Question: I'm struggling with the dumbest thing (I guess I'm just not used to the Xamarin Designer).
How can I remove the title of my app ? It keeps showing up but it is not in my Layout Source.
I want to remove this whole part but can't figure out how.
In C# Winforms or WPF I would have selected the whole window or screen and then accessed the main window properties but in this case, I can only select the controls I added (buttons and labels) and not the whole screen or the title.
>
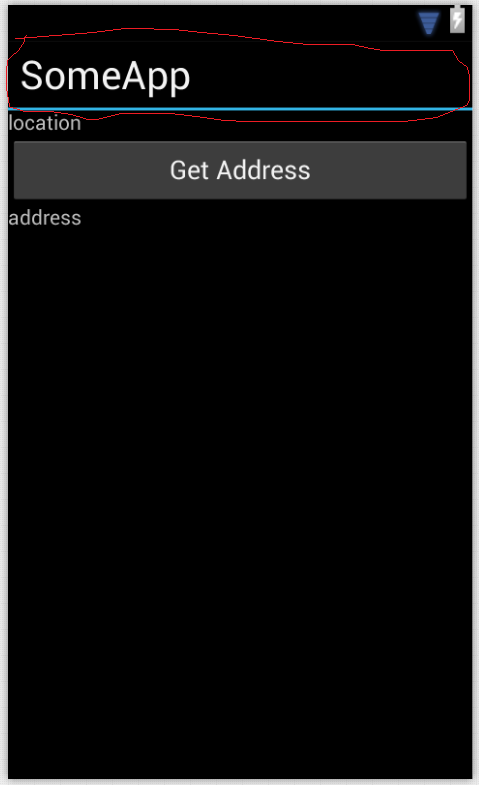
Answer: As far as I remember, in your Activity Class you have to remove the Attribute label there so that it won't have a title. I currently don't have Xamarin with me right now but I'm pretty sure there is an attribute above the class name that sets the Title.
Remove android:theme="@android:style/Theme.NoTitleBar" from the manifest file will completely remove the title
'''
NavigationPage.SetHasNavigationBar(this, false);
'''
At the time I wrote the answer, the best answers that are given now are available to the framework. Correct me if I'm wrong but I don't remember those API being available at the time of this writing.